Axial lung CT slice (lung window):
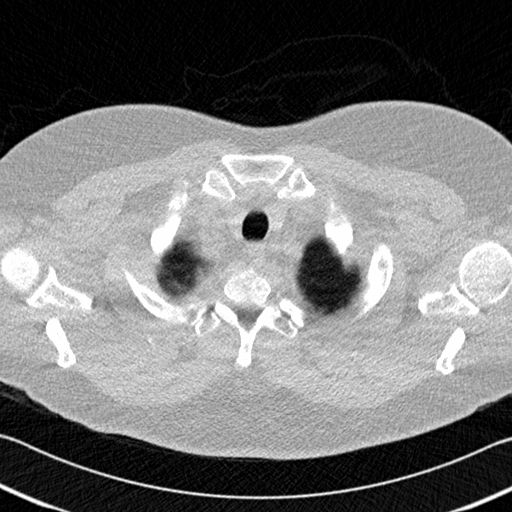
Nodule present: no